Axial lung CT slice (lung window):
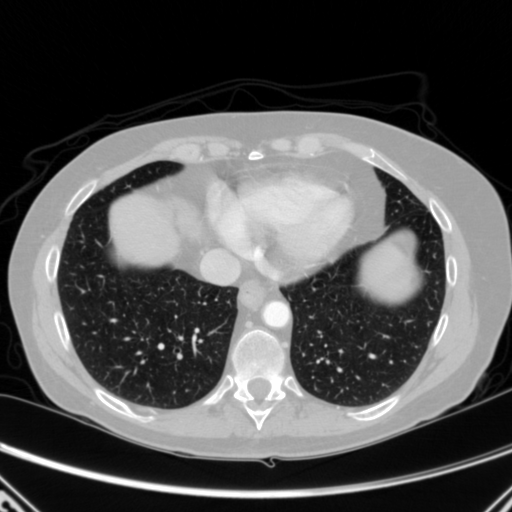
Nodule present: no